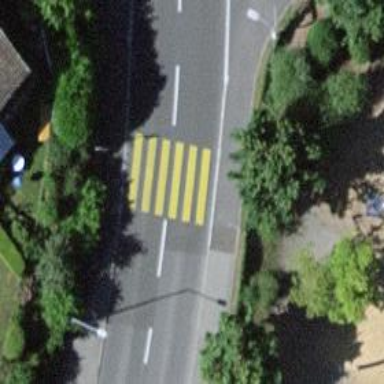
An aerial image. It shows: Kerb serving as barrier.